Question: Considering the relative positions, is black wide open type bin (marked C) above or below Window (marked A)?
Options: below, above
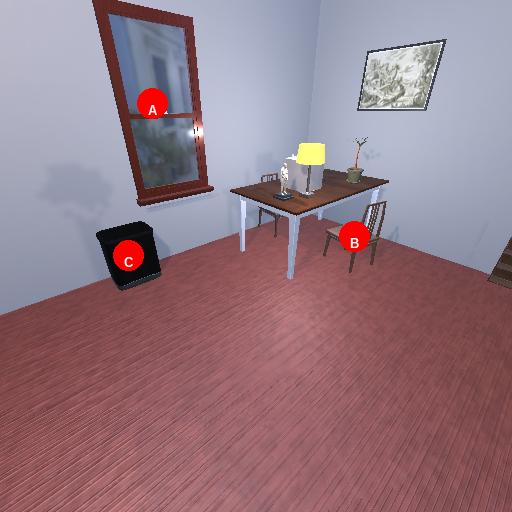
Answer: below